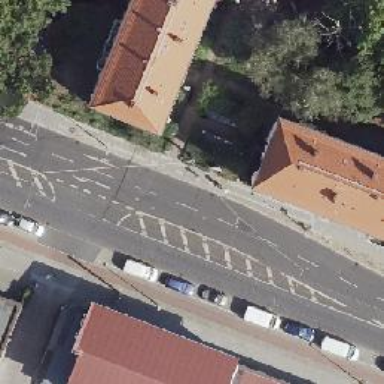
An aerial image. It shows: Tram stop position for public transport.